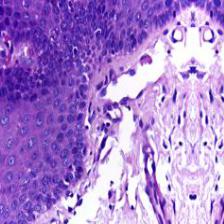
Diagnosis: Normal